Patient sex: F
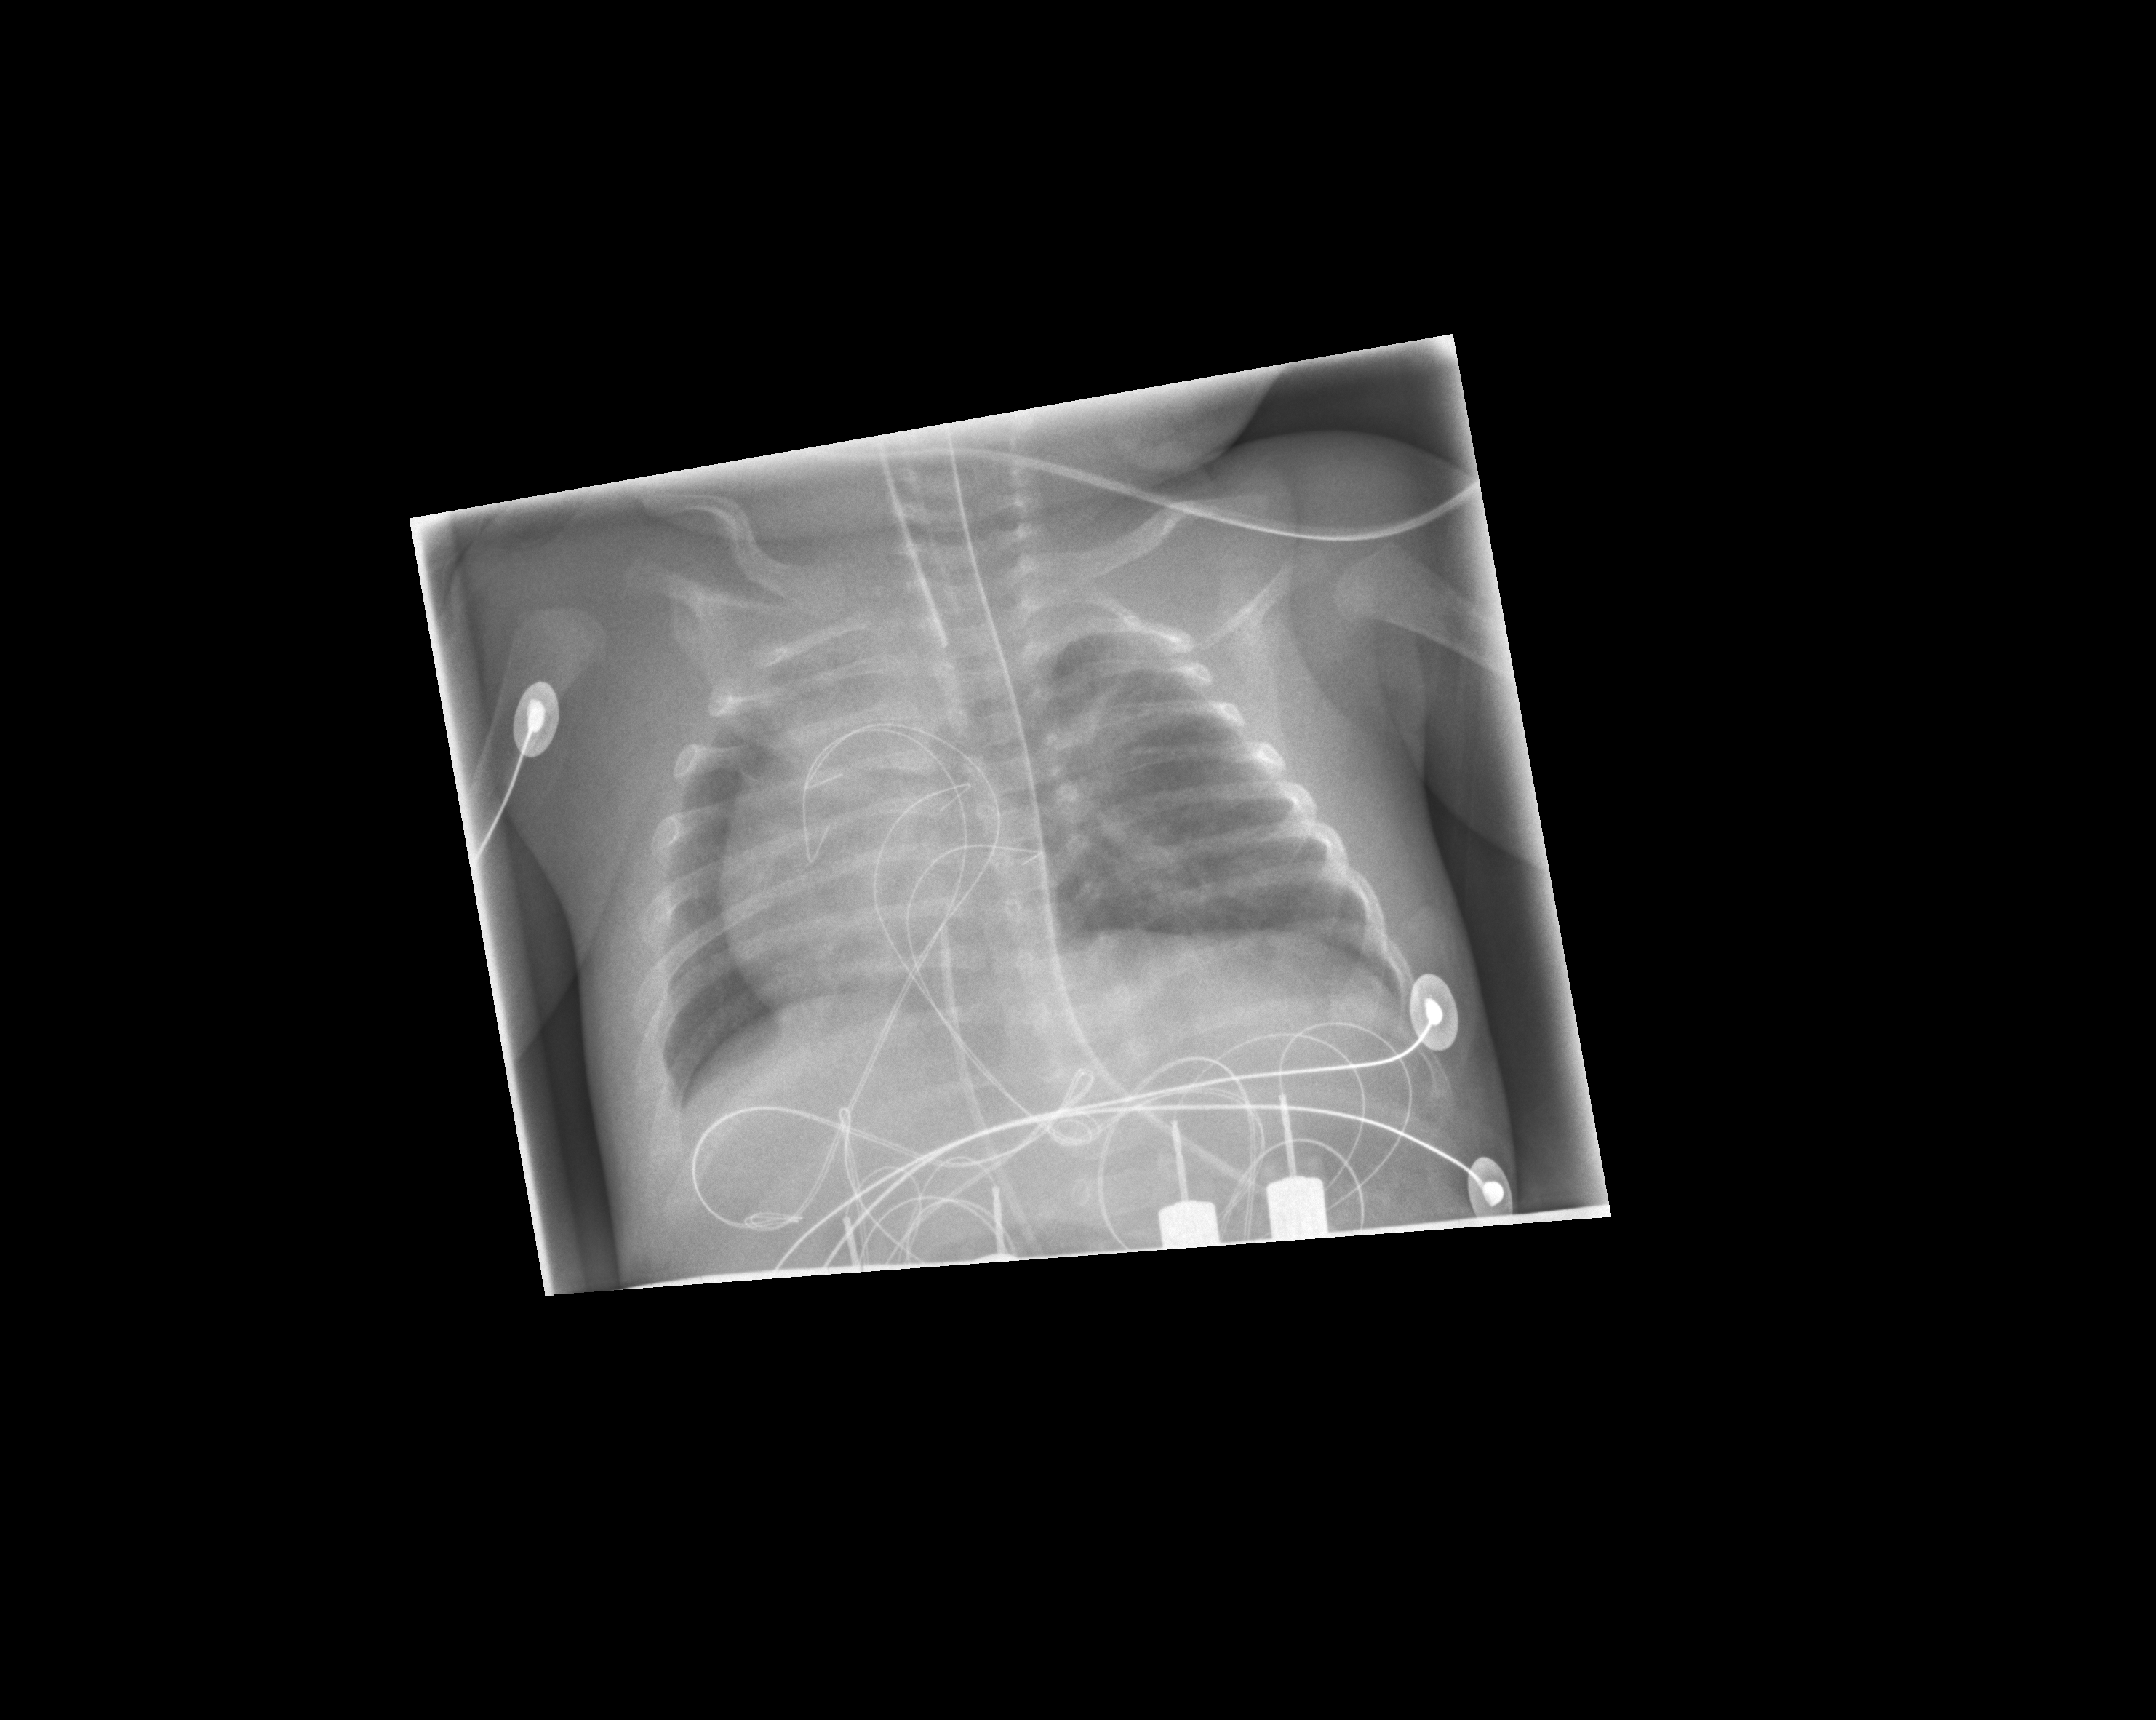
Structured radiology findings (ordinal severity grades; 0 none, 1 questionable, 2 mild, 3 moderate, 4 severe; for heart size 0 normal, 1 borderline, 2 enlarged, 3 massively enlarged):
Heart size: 1
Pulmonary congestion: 2
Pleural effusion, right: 0
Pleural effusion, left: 0
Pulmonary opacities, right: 0
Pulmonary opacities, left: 2
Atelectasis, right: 0
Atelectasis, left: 0